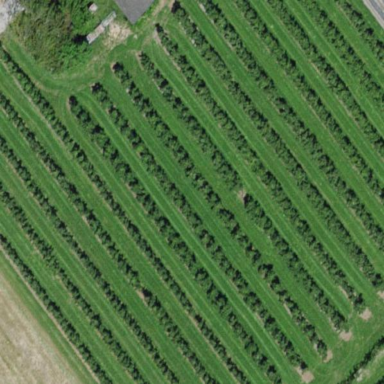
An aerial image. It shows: Orchard.